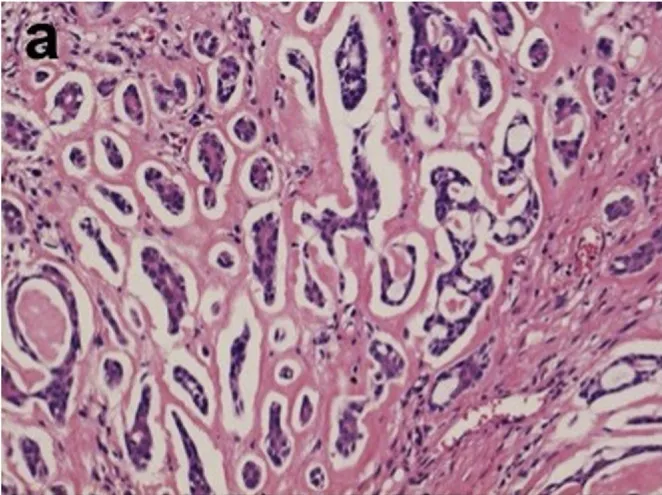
Histologically both a gingival cancer from 36 years prior.
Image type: pathology (h&e)